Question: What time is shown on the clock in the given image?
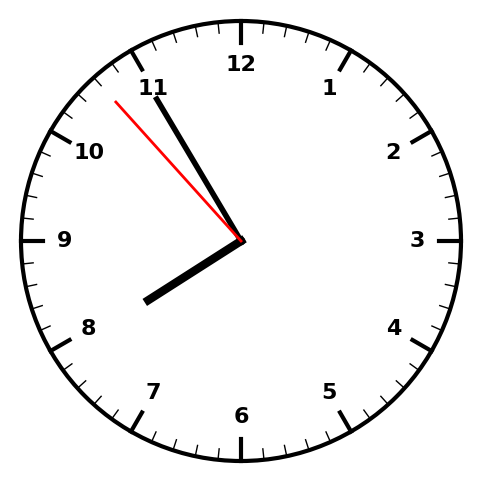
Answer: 07:54:53